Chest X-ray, PA view. Patient: 15 years old, sex F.
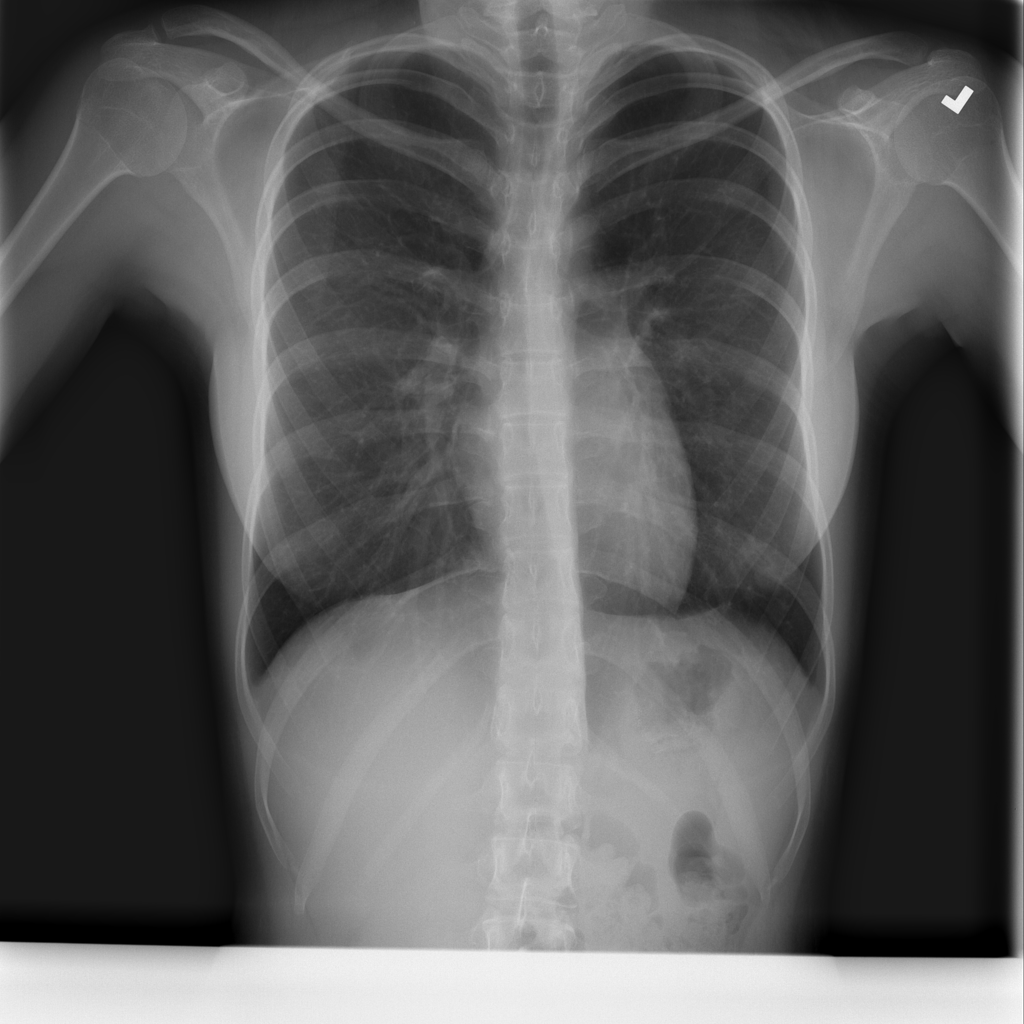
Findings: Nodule